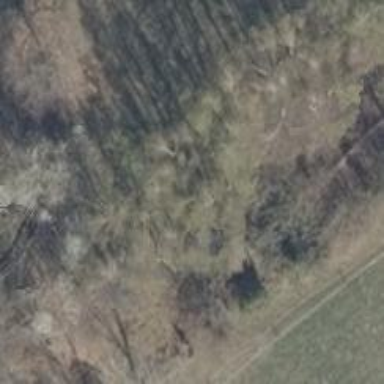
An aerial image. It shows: Row of trees in natural setting.